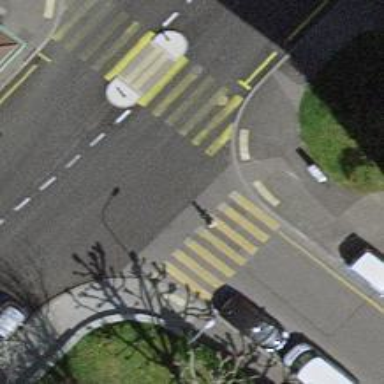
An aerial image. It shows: Asphalt footway with marked crossing.